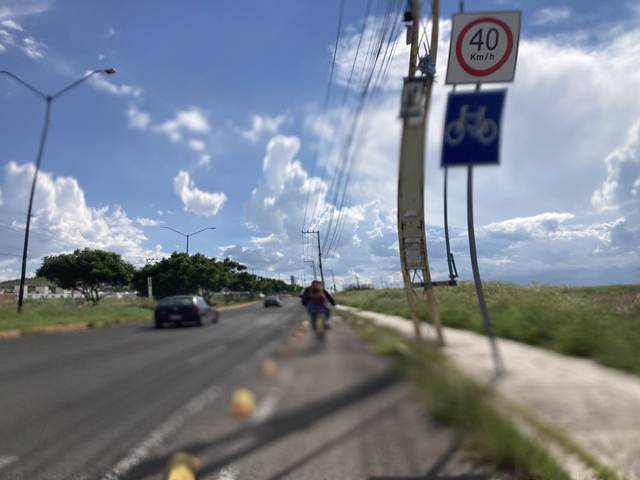
Region: Mexico
Coordinates: 20.562, -100.425